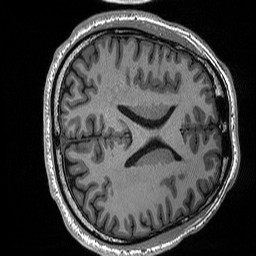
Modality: T1w
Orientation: axial
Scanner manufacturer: siemens
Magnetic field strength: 3 T
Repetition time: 2.3 s
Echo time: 0.00288 s